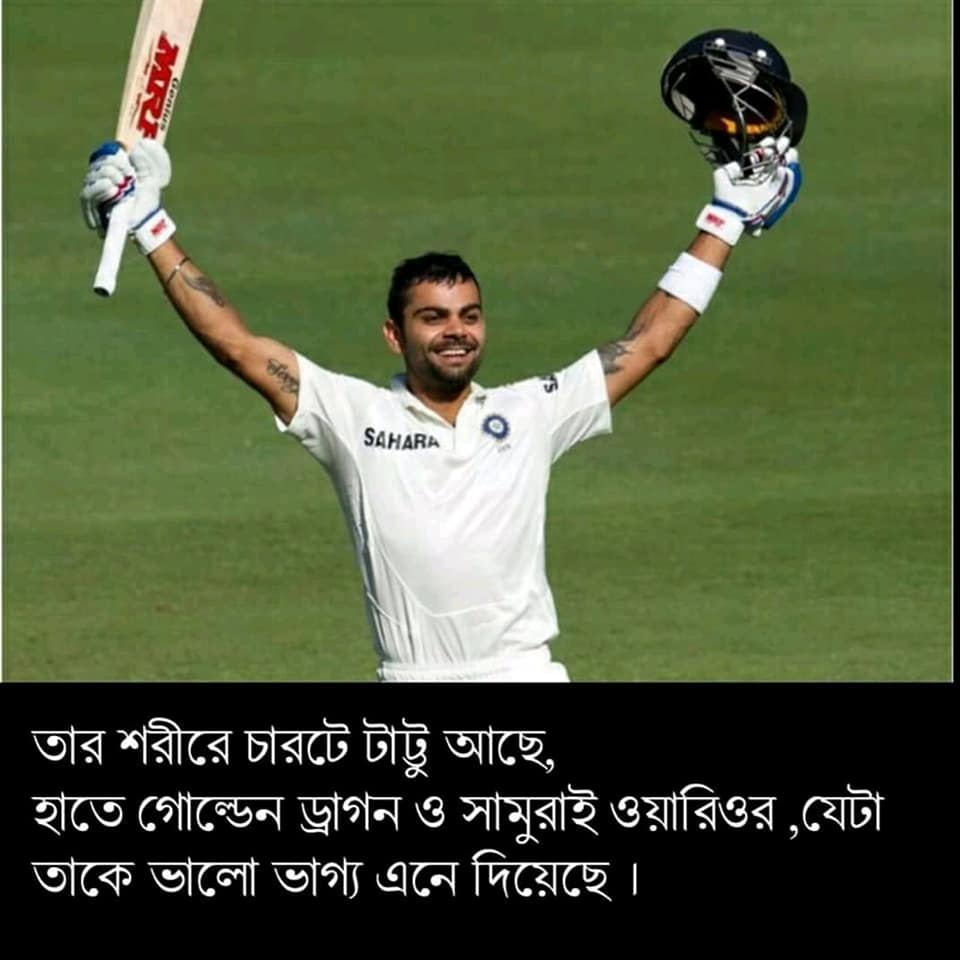
Caption: তার শরীরে চারটে টাট্টু আছে , হাতে গোল্ডেন ড্রাগন ও সামুরাই ওয়ারিওর, যেটা তাকে ভালো ভাগ্য এনে দিয়েছে ।
Label: non-hate